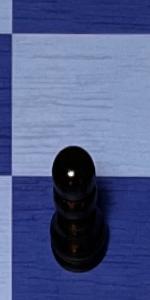
Label: Pawn_Black